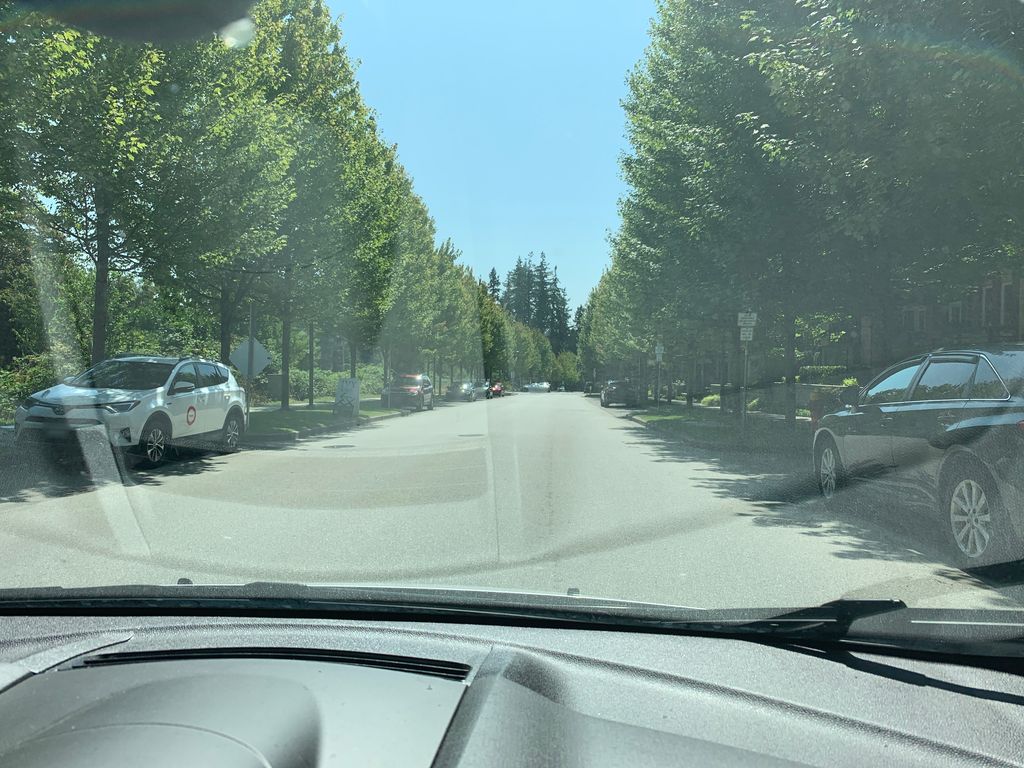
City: vancouver